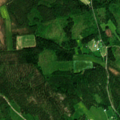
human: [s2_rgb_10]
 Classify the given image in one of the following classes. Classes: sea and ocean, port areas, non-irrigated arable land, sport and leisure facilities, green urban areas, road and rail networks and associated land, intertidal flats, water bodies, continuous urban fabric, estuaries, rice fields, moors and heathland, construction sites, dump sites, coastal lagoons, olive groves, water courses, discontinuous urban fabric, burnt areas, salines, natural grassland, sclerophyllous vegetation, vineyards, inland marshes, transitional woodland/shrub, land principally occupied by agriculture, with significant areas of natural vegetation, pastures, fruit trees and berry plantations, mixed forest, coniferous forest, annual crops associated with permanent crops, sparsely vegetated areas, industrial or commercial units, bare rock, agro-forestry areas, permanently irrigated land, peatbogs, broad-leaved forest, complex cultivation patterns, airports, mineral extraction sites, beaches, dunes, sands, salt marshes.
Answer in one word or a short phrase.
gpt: coniferous forest, mixed forest, transitional woodland/shrub, peatbogs